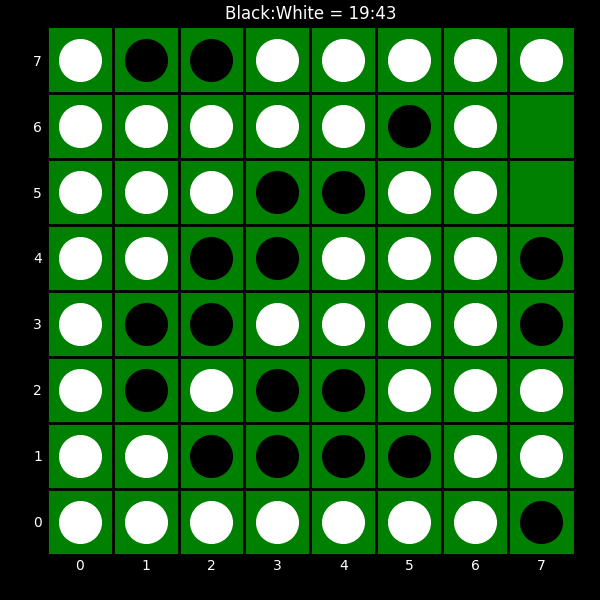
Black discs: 19
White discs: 43